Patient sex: M
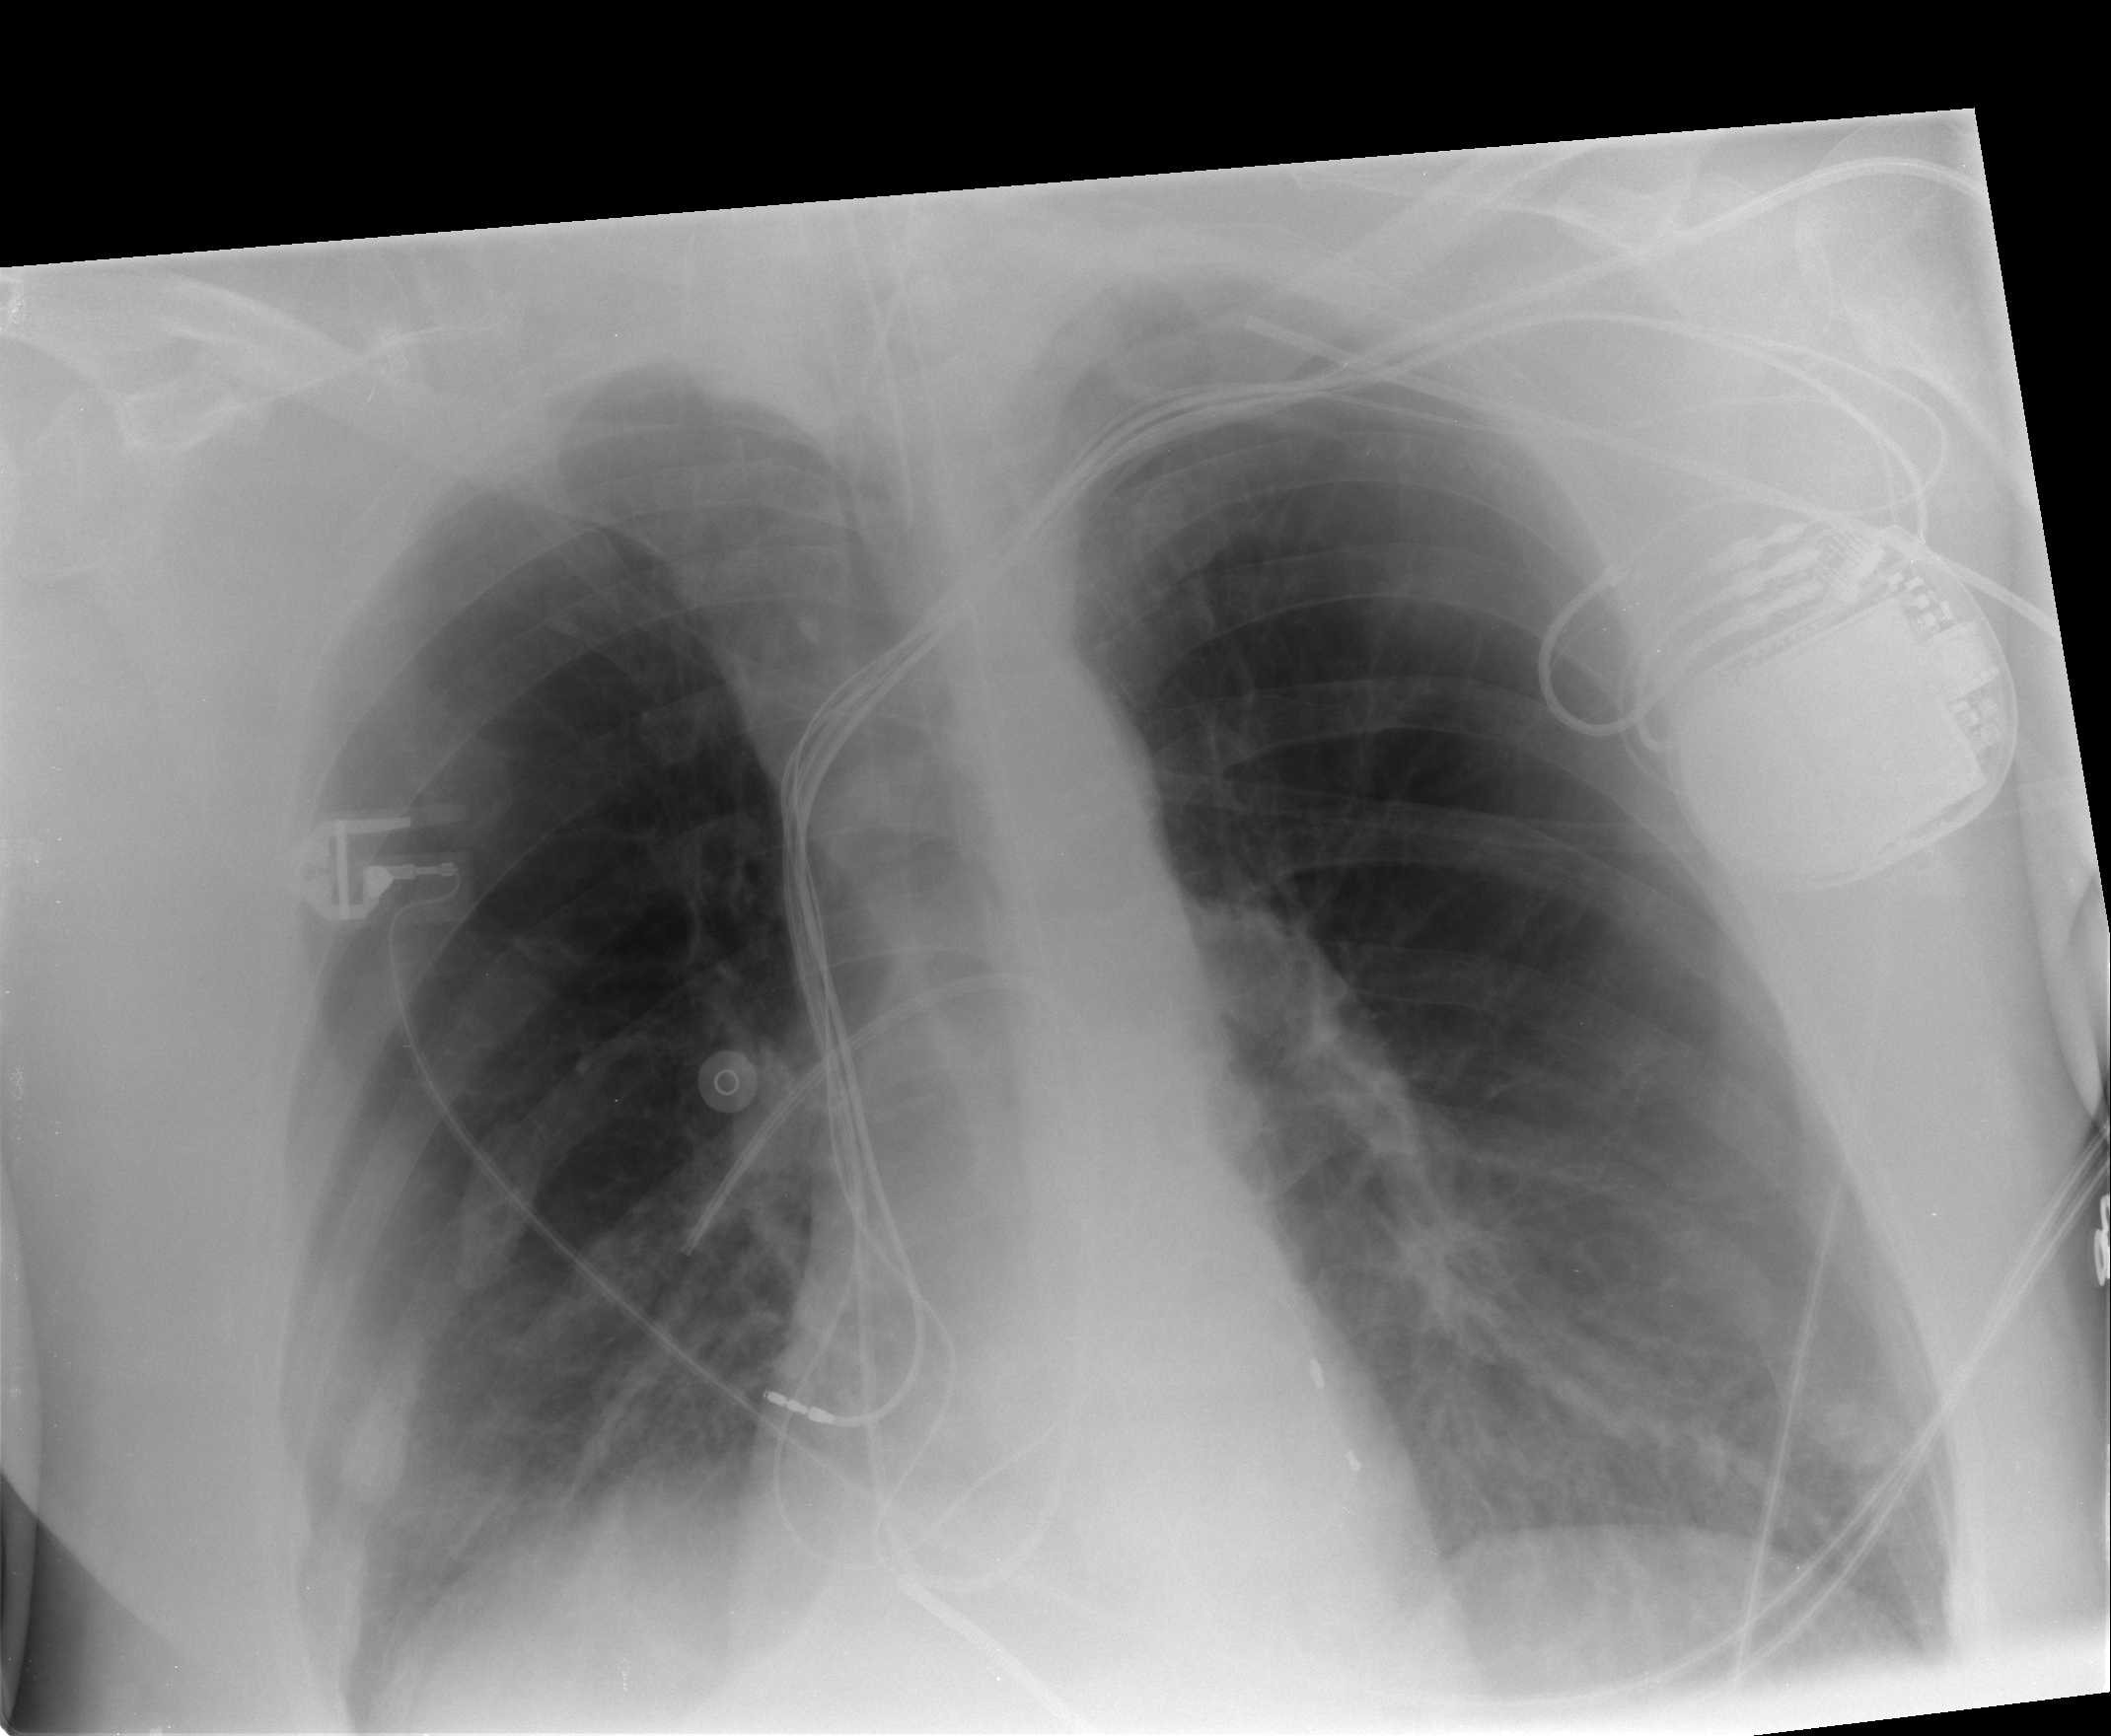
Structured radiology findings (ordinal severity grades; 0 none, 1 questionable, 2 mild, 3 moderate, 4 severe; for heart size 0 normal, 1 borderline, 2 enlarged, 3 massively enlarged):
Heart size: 0
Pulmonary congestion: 2
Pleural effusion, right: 0
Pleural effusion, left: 0
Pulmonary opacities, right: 0
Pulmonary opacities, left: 0
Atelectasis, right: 2
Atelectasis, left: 2